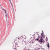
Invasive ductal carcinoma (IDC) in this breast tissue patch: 0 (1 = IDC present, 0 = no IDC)